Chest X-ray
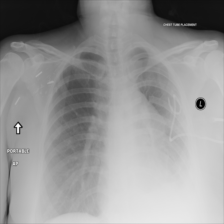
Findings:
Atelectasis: negative
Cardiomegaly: negative
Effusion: positive
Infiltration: negative
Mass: negative
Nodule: negative
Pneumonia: negative
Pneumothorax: positive
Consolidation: negative
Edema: negative
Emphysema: negative
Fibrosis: negative
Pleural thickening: negative
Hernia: negative